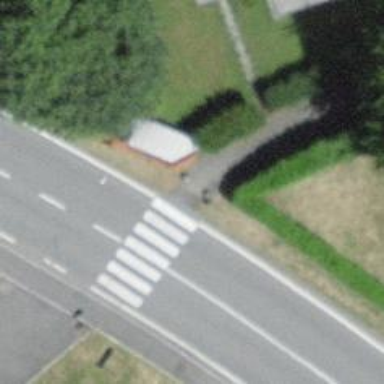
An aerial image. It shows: Bollard.